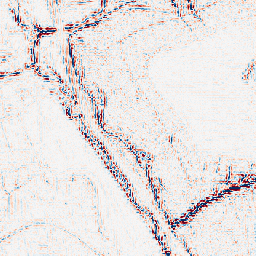
Category: wavelet
Decomposition family: wavelet_dwt
Decomposition parameters: wavelet: db2
level: 2
Upsampling method: regularized
Upsampling parameters: scale: 2
lambda_reg: 0.001
Upsampling scale: 2